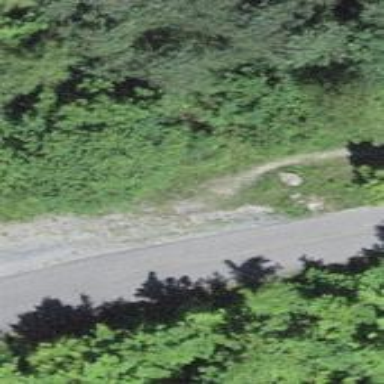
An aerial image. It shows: Compacted path road.